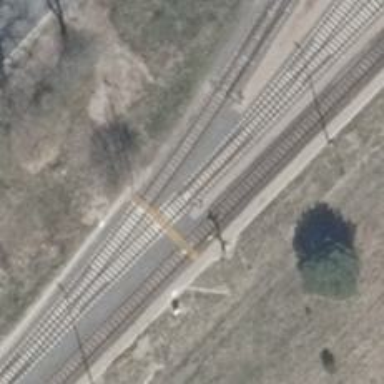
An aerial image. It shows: Railway switch with the turnout on the left side.